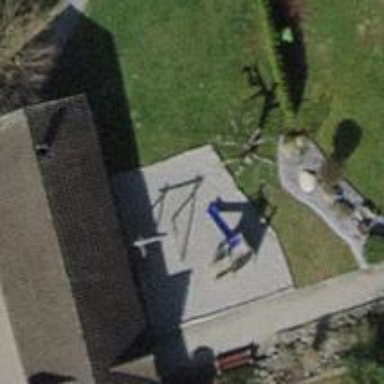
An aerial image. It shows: Playground area for leisure land.